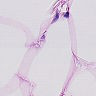
Metastatic tissue present: no